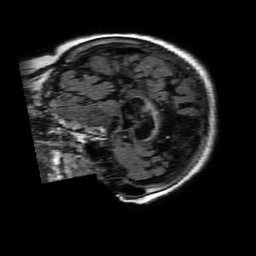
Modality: FLAIR
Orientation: sagittal
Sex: female
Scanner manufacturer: philips
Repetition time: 11 s
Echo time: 0.125 s